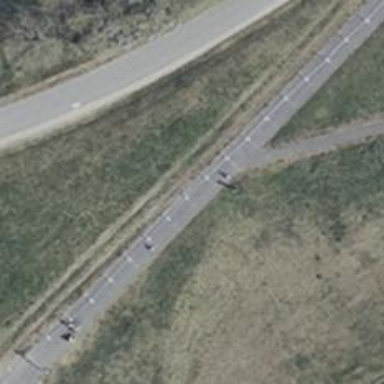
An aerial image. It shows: Service road with asphalt surface alongside dyke embankment.